Question: I know trying to do OOP in PHP is just silly, but here goes nothing:
In NetBeans, I can type these "vdoc" comments to give NetBeans' autocomplete a little push in the back
'''
/* @var $parameters array */
$parameters;
'''
But the same doesn't seem to work for class properties
'''
class Foo {
/* @var $parameters array */
private $parameters;
public function __construct(array $parameters) {
$this->parameters = $parameters;
}
}
'''
If I start adding methods to 'Foo' that use the '$parameters' property, NetBeans' autocomplete shows that '$parameters' is of type '?'.

--
Is type hinting for class properties at all possible, perhaps using a different syntax?
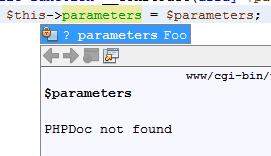
Answer: I figured it out. The answer was actually pretty damn obvious. (blush)
The correct syntax is the same as for any PHPDoc:
'''
/**
* @var array
*/
private $parameters;
'''
I'm surprised nobody managed to point this out in the 5 hours between me asking this question and me discovering the answer myself. Oh well.